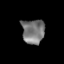
Tissue: lung
Cell type: Myeloid cells
Senescence score: 0.1449
Nuclear area (px): 548
Mean DAPI intensity: 119.204